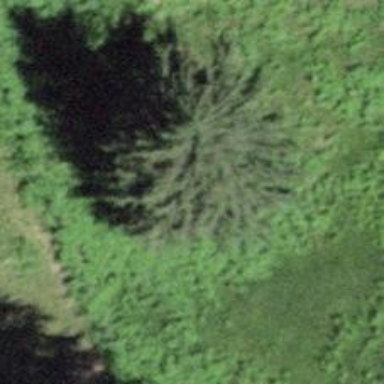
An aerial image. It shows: Single tag "natural: tree."